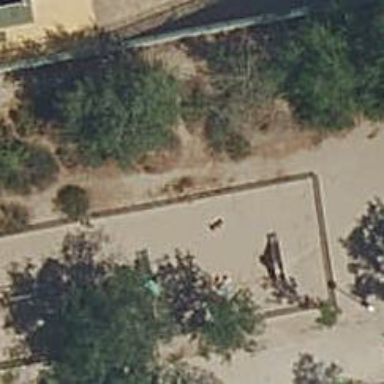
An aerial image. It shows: Pitch for playing boules.